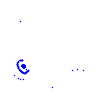
Particle: electron